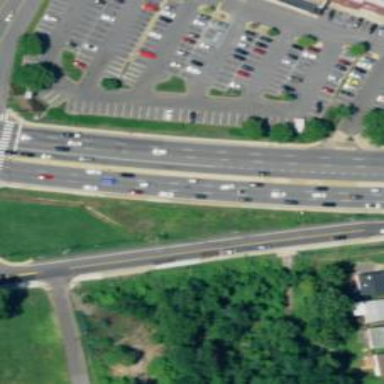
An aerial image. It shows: Primary highway.